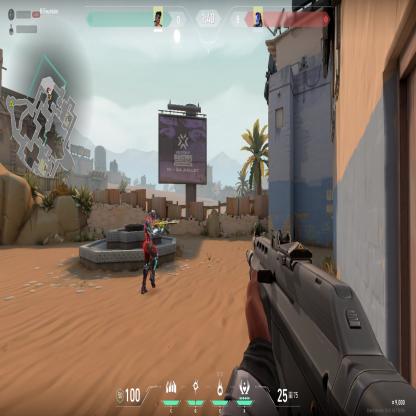
Label: enemy